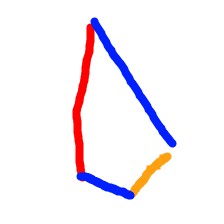
Shape: kite